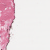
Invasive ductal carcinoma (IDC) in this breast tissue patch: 0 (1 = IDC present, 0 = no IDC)